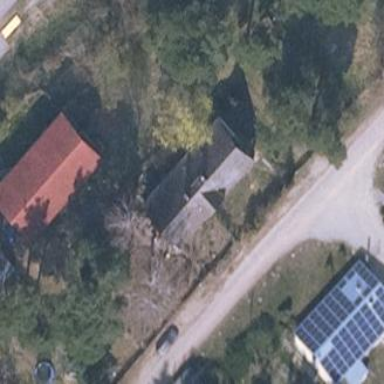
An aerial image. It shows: Building with gabled roof.